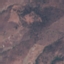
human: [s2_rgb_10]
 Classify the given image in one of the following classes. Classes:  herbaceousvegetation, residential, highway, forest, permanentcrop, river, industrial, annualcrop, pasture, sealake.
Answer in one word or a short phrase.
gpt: HerbaceousVegetation